Current action and preconditions to check: path_clear

Your task: For each precondition in the list above, predict whether it will hold at this action.

Consider the current scene as observed from the mobile robot's camera, and analyze the predicted future states of all dynamic agents (e.g., people, animals, vehicles, or any moving entities) within the NEXT SECOND.

IMPORTANT: Only answer "very likely" if you are absolutely certain—based on strong, clear evidence—that a dynamic agent will violate the precondition in the predicted future state. Do NOT answer "very likely" for unlikely, ambiguous, or low-probability risks.

Ask yourself for each precondition: Is there a high probability, with clear and convincing evidence, that the predicted future states of any dynamic agent will interfere with the predicted future state of the currently executing action within the NEXT SECOND, causing that precondition to fail?

Assess the risk level based on these predictions. Use "likely" or "very likely" if motions create a clear risk of interference.

Use "neutral" or "improbable" if agents are nearby but their predicted paths are clearly diverging or non-conflicting.

Failure Risk Categories: "very improbable", "improbable", "neutral", "likely", "very likely"

Answer Format: Output ONLY the probability_of_failure value from these categories: "very improbable", "improbable", "neutral", "likely", "very likely"

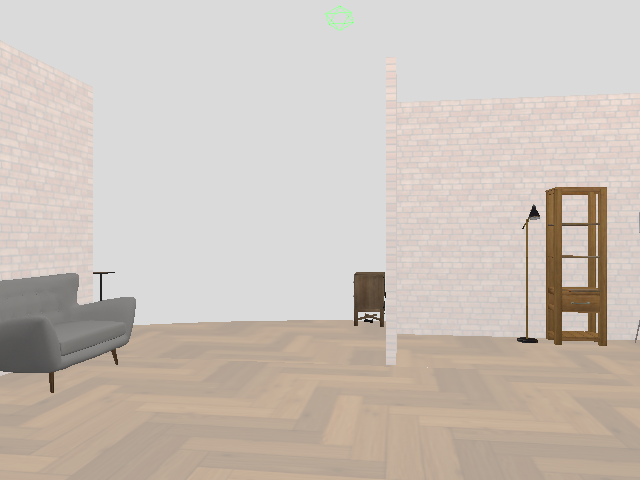

Answer: very improbable